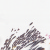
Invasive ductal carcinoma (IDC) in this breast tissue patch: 0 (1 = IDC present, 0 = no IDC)